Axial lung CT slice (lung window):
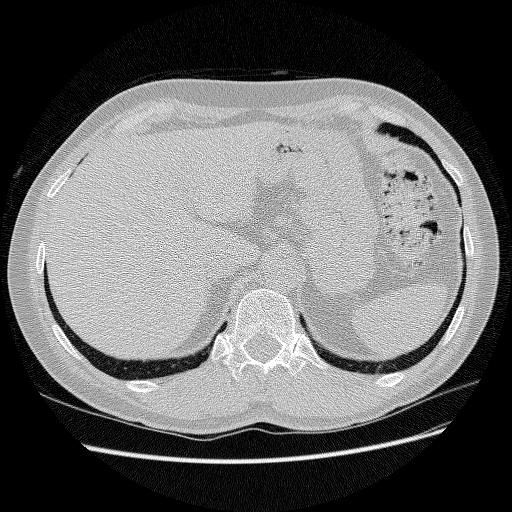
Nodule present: no